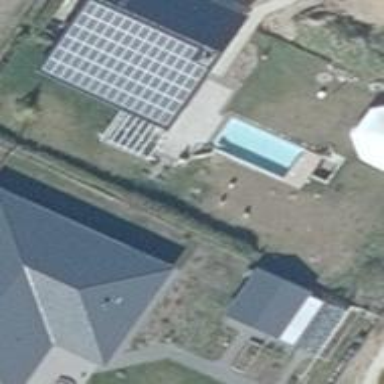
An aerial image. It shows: Solar photovoltaic panel generating electricity. It is small installation located on building.